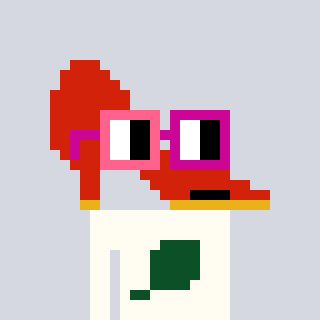
a pixel art character with square pink and red glasses, a highheel-shaped head and a grayscale-colored body on a cool background